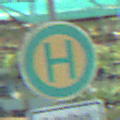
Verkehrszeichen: Haltestelle
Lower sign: ZeitangabenMitBeschraenkungAufWochentage5
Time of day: MorningAfternoon
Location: Roofed (Special)
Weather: PartlyCloudy
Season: NotSpecified
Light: Natural